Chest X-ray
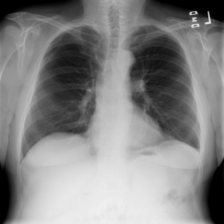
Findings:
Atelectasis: positive
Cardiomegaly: negative
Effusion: negative
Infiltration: negative
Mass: negative
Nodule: negative
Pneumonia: negative
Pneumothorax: negative
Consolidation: negative
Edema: negative
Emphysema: negative
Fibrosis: negative
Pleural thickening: negative
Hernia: negative